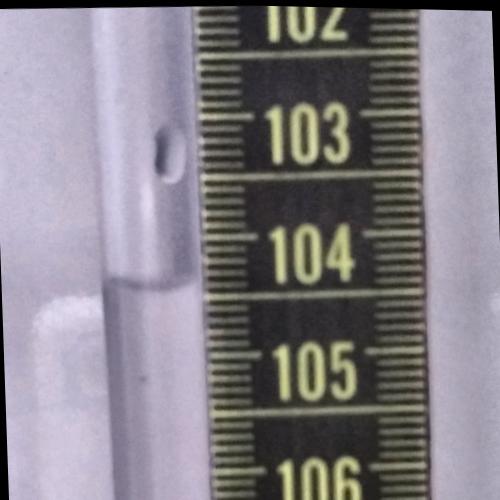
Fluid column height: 104.4 cm